一年级 · 算术
$6 、 8 、 14$ 三个数字写出两道加法算式和两道减法算式。

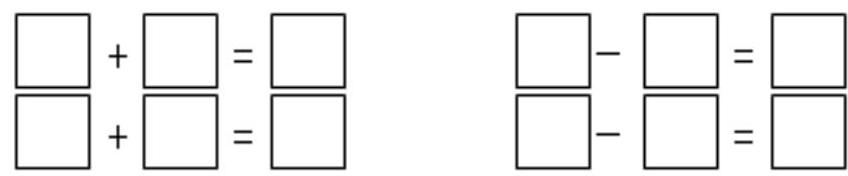
答案: 6+8=14 ; \quad 8+6=14 ; \quad 14-6=8 ; \quad 14-8=6$